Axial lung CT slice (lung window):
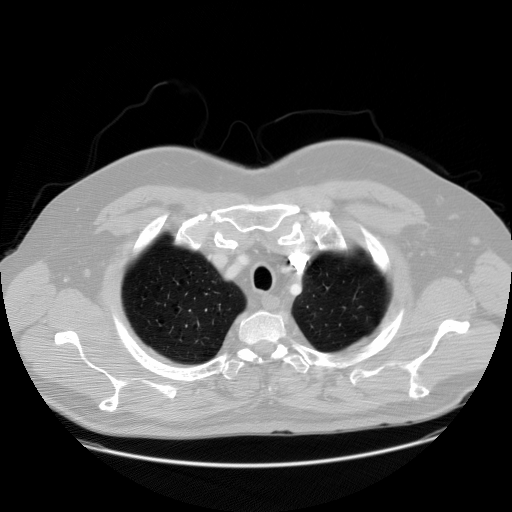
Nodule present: no